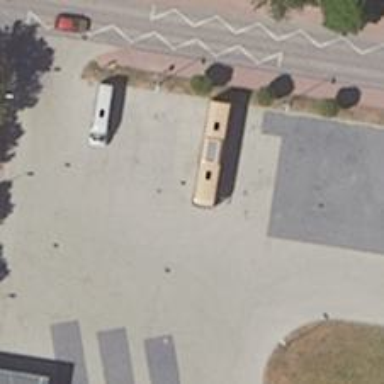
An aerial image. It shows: Bus station serving as public transport station.